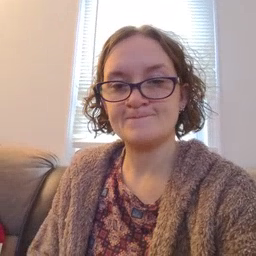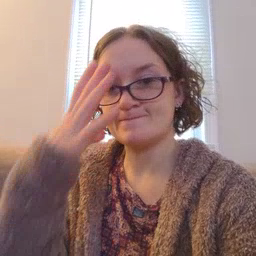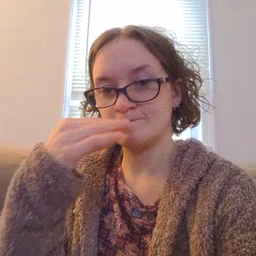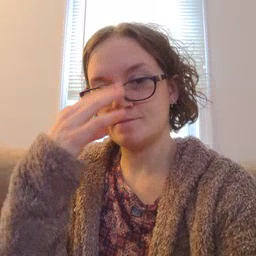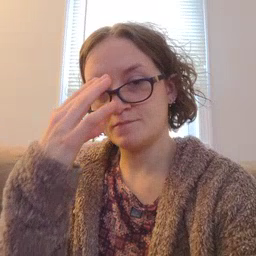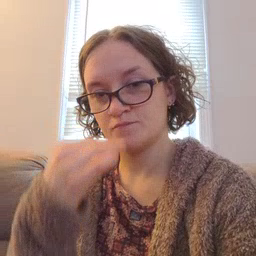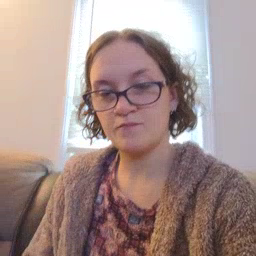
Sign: sleepy